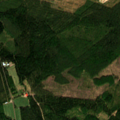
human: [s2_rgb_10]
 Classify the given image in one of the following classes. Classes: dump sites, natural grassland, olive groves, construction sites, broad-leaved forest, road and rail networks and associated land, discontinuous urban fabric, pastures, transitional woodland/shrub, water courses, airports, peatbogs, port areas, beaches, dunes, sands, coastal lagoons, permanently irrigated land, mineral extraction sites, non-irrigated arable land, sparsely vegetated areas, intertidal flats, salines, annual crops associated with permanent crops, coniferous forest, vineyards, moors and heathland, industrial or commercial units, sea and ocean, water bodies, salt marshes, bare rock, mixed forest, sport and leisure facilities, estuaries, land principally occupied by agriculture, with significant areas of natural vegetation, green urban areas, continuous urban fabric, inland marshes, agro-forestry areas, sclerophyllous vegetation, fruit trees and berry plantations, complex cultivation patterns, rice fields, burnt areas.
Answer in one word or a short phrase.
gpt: non-irrigated arable land, coniferous forest, mixed forest, transitional woodland/shrub